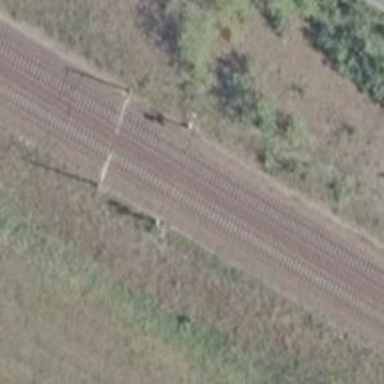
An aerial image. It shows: Railway signal.